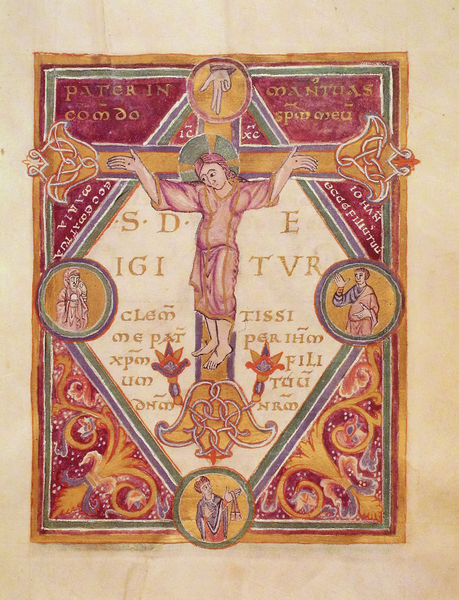
Titel: Sakramentar, Corvey
Standort: München, Bayerische Staatsbibliothek (EU - D - B)
Institution: München, Bayerische Staatsbibliothek
Schlagwörter: hand, gelb, blumen, rot, ornament, hinrichtung, johannes, rahmen, tod, trauer, gold, kreis, schrift, nägel, buch, kreuz, text, kreise, buchseite, heiligenschein, nimbus, christus, jesus, kreuzigung, maria, gekreuzigt, verzierungen, buchmalerei, manuskript, hand gottes, viernagelkreuz